Question: I am new to spring frame work and spring boot.I am trying to add the static html file with CSS,javascript,js. the file structure is

and my html file head looks like this
'''
<html xmlns:th="http://www.thymeleaf.org">
<head>
<title>HeavyIndustry by HTML5Templates.com</title>
<meta http-equiv="content-type" content="text/html; charset=utf-8" />
<meta name="description" content="" />
<meta name="keywords" content="" />
<link rel="stylesheet" type="text/css" media="all" href="css/5grid/core.css" th:href="@{css/5grid/core}" />
<link rel="stylesheet" type="text/css" href="css/5grid/core-desktop.css" />
<link rel="stylesheet" type="text/css" href="css/5grid/core-1200px.css" />
<link rel="stylesheet" type="text/css" href="css/5grid/core-noscript.css" />
<link rel="stylesheet" type="text/css" href="css/style.css" />
<link rel="stylesheet" type="text/css" href="css/style-desktop.css" />
<script src="css/5grid/jquery.js" type="text/javascript"></script>
<script src="css/5grid/init.js?use=mobile,desktop,1000px&amp;mobileUI=1&amp;mobileUI.theme=none" type="text/javascript"></script>
<!--[if IE 9]><link rel="stylesheet" href="css/style-ie9.css" /><![endif]-->
</head>
'''
when i run the spring project only the content is shown and the CSS is not applied.then the browser show the following error in the console
some body help me to sort out this issue.Thanks in Advance.
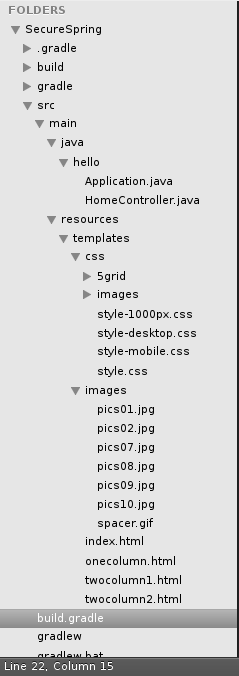
Answer: You need to put your css in '/resources/static/css'. This change fixed the problem for me. Here is my current directory structure.
'''
src
main
java
controller
WebAppMain.java
resources
views
index.html
static
css
index.css
bootstrap.min.css
'''
Here is my template resolver:
'''
public class WebAppMain {
public static void main(String[] args) {
SpringApplication app = new SpringApplication(WebAppMain.class);
System.out.print("Starting app with System Args: [" );
for (String s : args) {
System.out.print(s + " ");
}
System.out.println("]");
app.run(args);
}
@Bean
public ViewResolver viewResolver() {
ClassLoaderTemplateResolver templateResolver = new ClassLoaderTemplateResolver();
templateResolver.setTemplateMode("XHTML");
templateResolver.setPrefix("views/");
templateResolver.setSuffix(".html");
SpringTemplateEngine engine = new SpringTemplateEngine();
engine.setTemplateResolver(templateResolver);
ThymeleafViewResolver viewResolver = new ThymeleafViewResolver();
viewResolver.setTemplateEngine(engine);
return viewResolver;
}
}
'''
And just in case, here is my index.html:
'''
<!DOCTYPE html SYSTEM "http://www.thymeleaf.org/dtd/xhtml1-strict-thymeleaf-spring3-3.dtd">
<html lang="en" xmlns="http://www.w3.org/1999/xhtml"
xmlns:th="http://www.thymeleaf.org">
<head>
<title>Subscribe</title>
<meta charset="utf-8" />
<meta http-equiv="X-UA-Compatible" content="IE=edge" />
<meta name="viewport" content="width=device-width, initial-scale=1" />
<!-- Bootstrap -->
<link type="text/css" href="css/bootstrap.min.css" rel="stylesheet" />
<link type="text/css" href="css/index.css" rel="stylesheet" />
</head>
<body>
<h1> Hello</h1>
<p> Hello World!</p>
<!-- jQuery (necessary for Bootstrap's JavaScript plugins) -->
<script src="https://ajax.googleapis.com/ajax/libs/jquery/1.11.0/jquery.min.js"></script>
<!-- Include all compiled plugins (below), or include individual files as needed -->
<script src="js/bootstrap.min.js"></script>
</body>
</html>
'''